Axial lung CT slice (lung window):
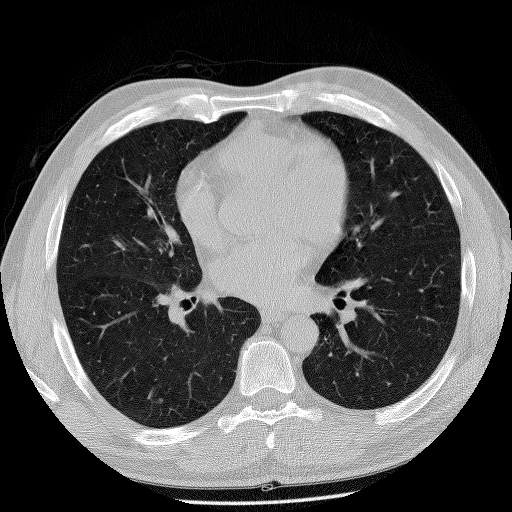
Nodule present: yes
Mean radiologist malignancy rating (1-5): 3